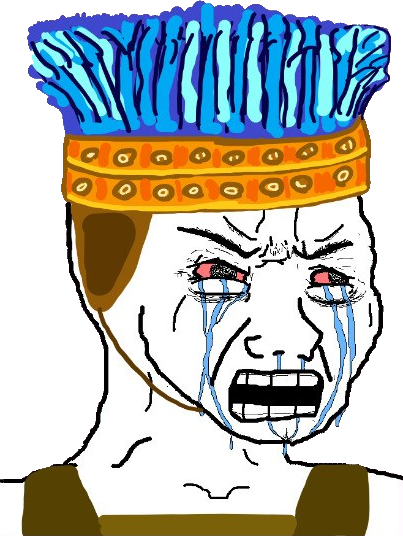
Label: 5_Crying_Wojak